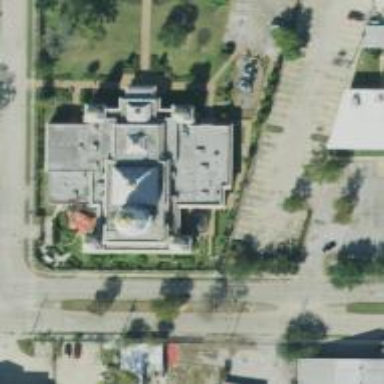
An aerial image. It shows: Place of worship with flat roof.